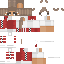
A female human skin with medium skin, wearing brown long hair dressed in a red hoodie and red pants, featuring a closed mouth.